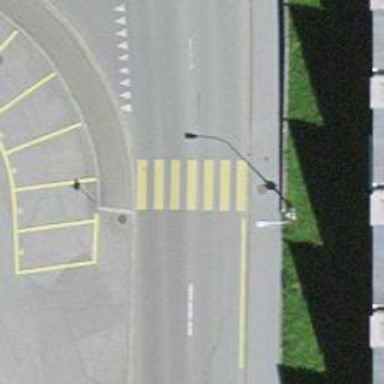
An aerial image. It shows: Zebra crossing on the road.